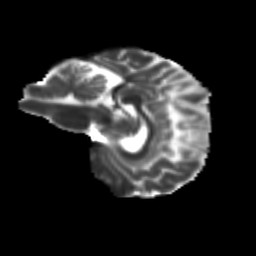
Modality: T2w
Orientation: sagittal
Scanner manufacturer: siemens
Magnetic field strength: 3 T
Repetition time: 9.2 s
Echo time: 0.084 s